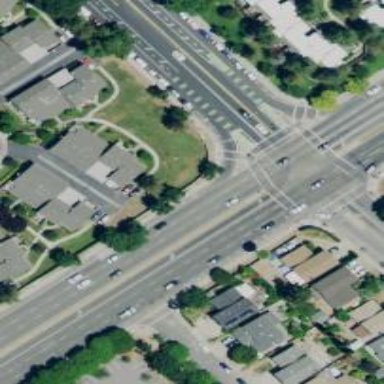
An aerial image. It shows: Footway that serves as traffic island.